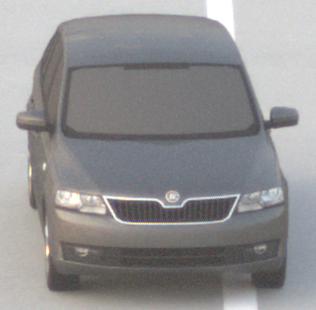
Make: Skoda
Model: Rapid Spaceback 1.2 TSI
Detailed model: Rapid Spaceback
Model produced from: 2013/10
Model produced until: 2015/04
Doors: 5
Color: gray
Road condition: dry road
Daytime: sunrise or sunset
Contrast: low contrast